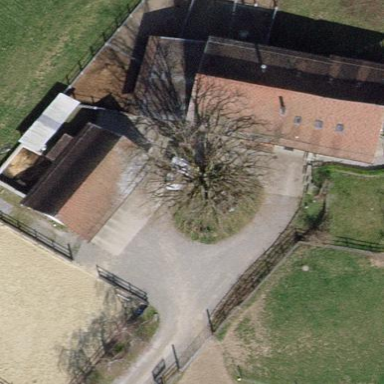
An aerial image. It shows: Farmyard area.